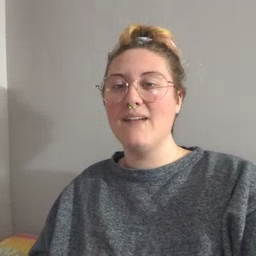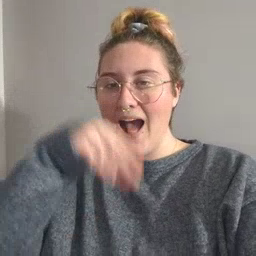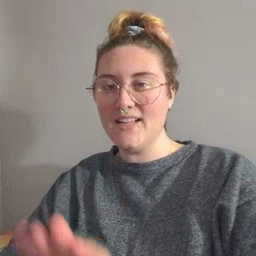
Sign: elephant